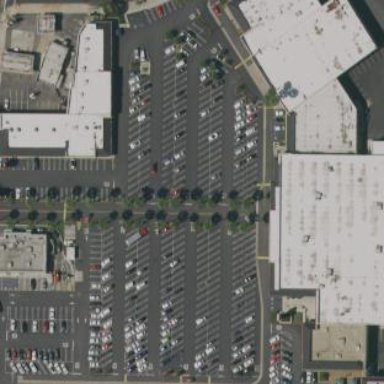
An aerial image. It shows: Retail building.